Question: I've been working on an MVC 5 code first project for a few months and (seemingly) out of nowhere, Visual Studio is refusing to debug and giving me some strange errors.
When I try to run the application + it builds ok but the browser never gets beyond the loading stage, I still have the pinwheel in the browser tab, but the app never loads.
When I try to debug the applicaiton it builds ok, but then comes up with 2 errors, firstly 'Debugging information for iisexpress.exe cannot be found or does not match. Cannot find or open the PDB file.' and then 'Process with an Id of xxxx is not running'.
I've tried loading symbols from MS (<URL>, using a different database name, uninstalling VS extensions, performing all Windows Updates, repairing the VS installation and even reinstalling VS entirely. Nothing seems to help.
I'm not very familiar with PDB files, but I have done nothing knowingly to change this, and they seem to be in the right place:

I am running out of ideas, but really want to avoid a Windows reinstall if possible.
It's only happening in this one project, so the problem would seem to be with the project itself, not the installation. But I have no idea where to start debugging this problem, or looking for a solution.
I tried running the app on a custom domain (set up in the hosts file and IIS Express's ApplicationHosts.config file). In an attempt to solve this problem I reverted these settings back to the default 'localhost:[port]'. This doesn't seem to have made any difference, but thought I should mention it just in case.
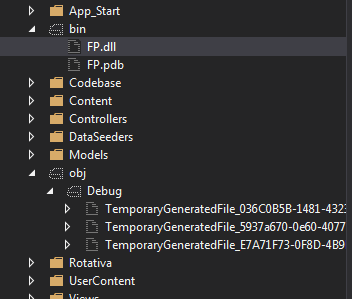
Answer: My problem was that the Native Code box was ticked in the Debuggers section of the Web section in Project Properties.
I don't know how this came to be ticked, I certainly never ticked it.
Either way, unticking this box solved my problem.